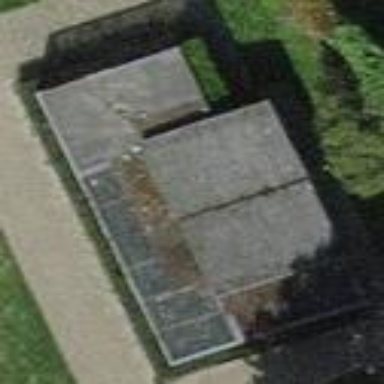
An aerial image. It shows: Building used for animal breeding.